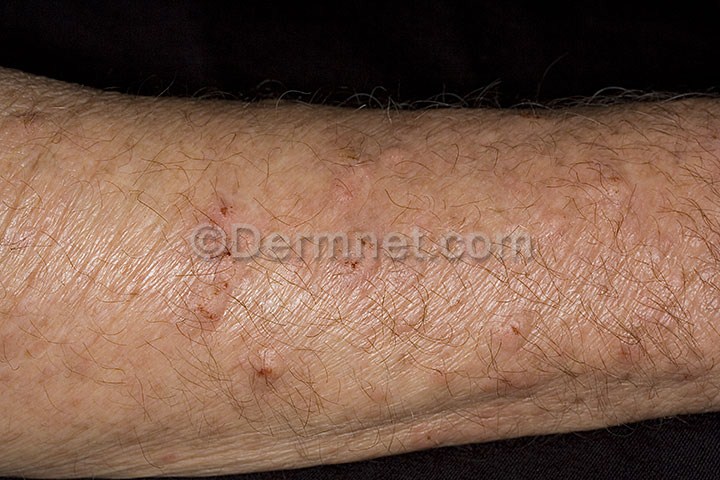
Disease: Eczema Photos